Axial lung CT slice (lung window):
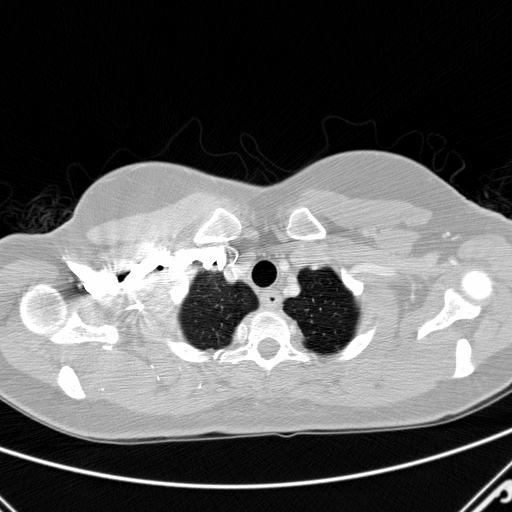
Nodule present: no